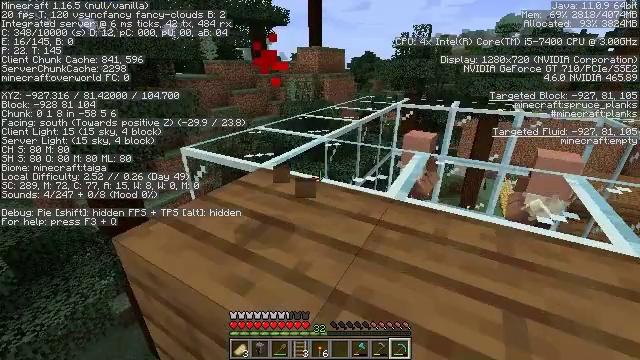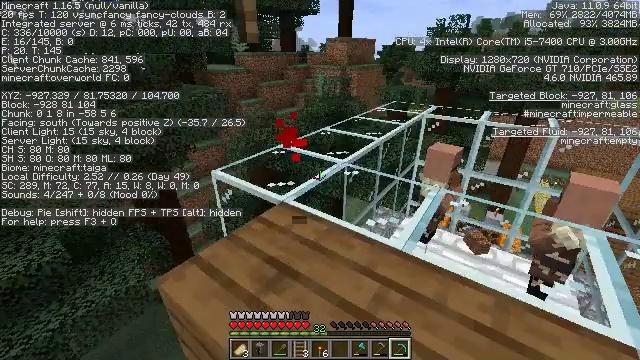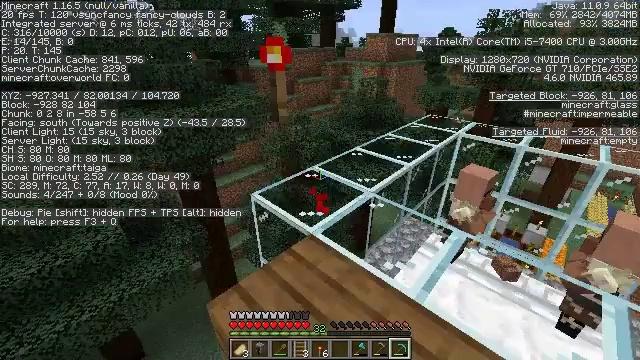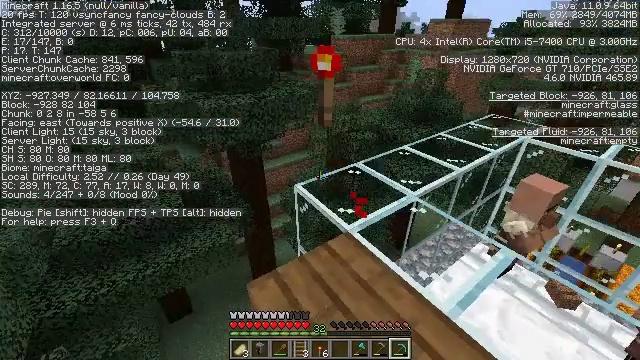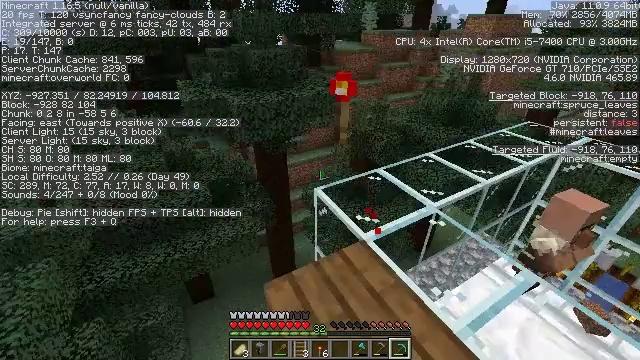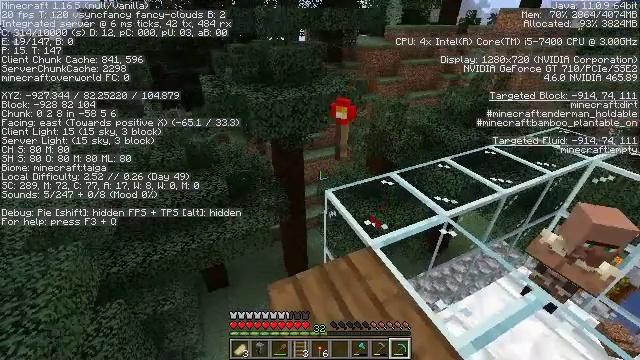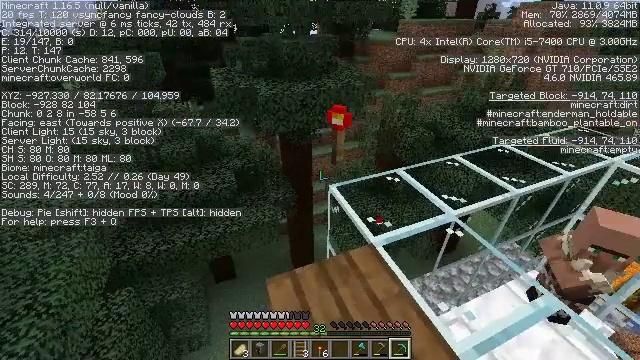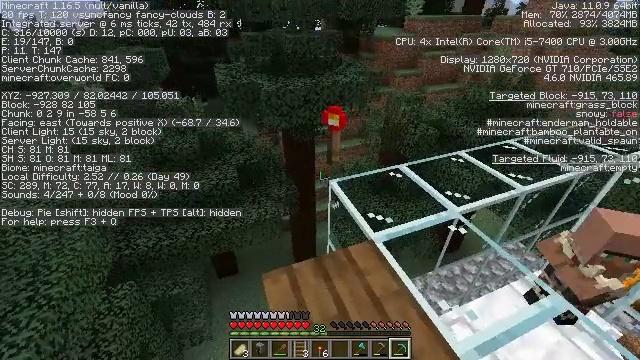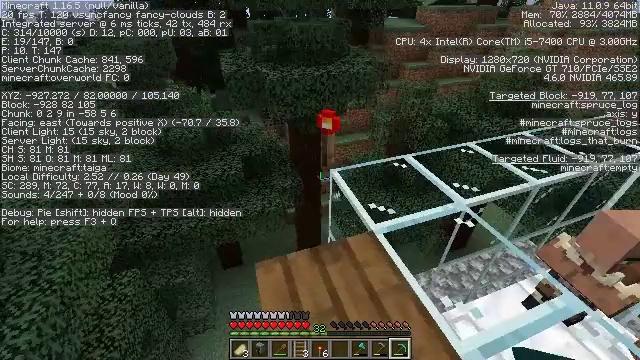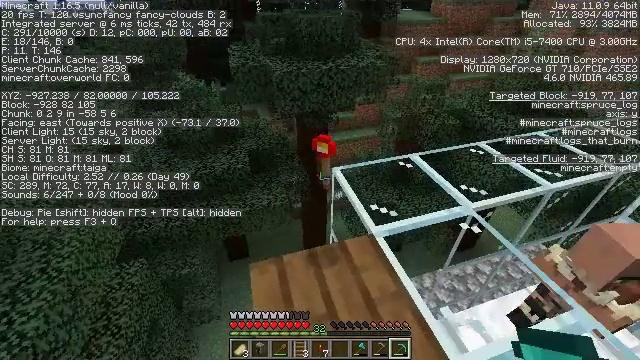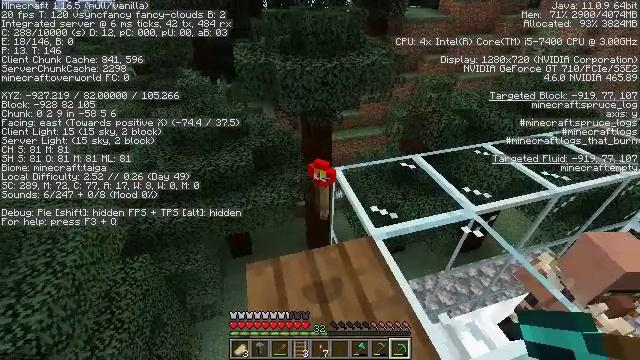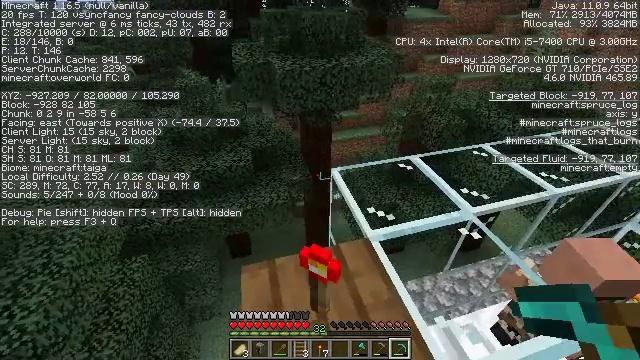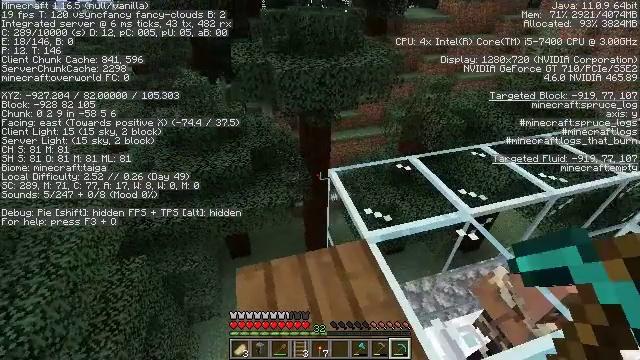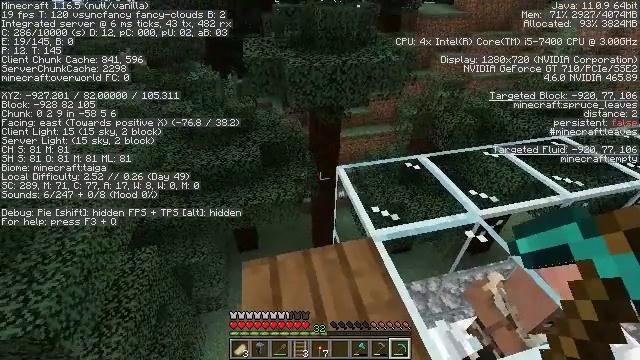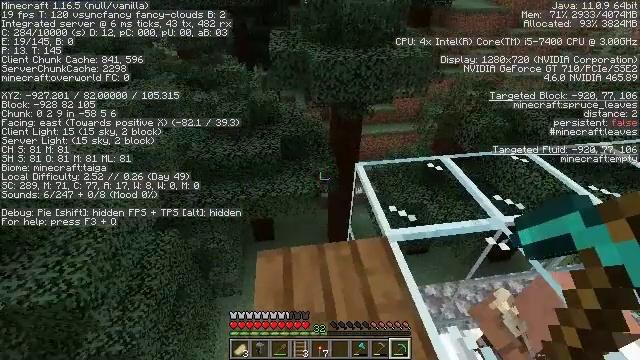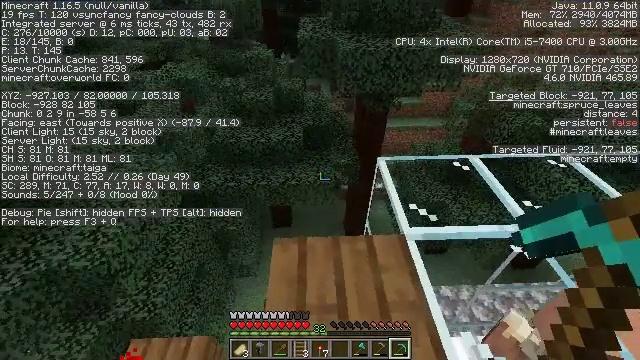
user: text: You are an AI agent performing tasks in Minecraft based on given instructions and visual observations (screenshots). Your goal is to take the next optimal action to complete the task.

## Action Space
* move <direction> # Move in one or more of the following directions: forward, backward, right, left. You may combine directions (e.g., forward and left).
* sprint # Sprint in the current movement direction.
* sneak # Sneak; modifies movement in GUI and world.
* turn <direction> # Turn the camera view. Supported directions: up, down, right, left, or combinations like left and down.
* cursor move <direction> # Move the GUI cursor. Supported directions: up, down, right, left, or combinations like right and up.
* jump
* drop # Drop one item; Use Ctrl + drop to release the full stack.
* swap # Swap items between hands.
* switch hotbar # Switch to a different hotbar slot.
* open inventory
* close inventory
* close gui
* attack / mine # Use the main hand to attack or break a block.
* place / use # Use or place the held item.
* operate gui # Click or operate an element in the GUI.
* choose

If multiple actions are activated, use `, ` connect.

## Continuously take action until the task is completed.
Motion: motion action
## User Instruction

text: Break the redstone torch.
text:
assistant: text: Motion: move forward and move right, turn left and down, jump
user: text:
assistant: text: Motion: move forward and move right, turn left and down, jump
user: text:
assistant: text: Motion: move forward and move right, turn left and down
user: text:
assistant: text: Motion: move forward and move right, turn left and down
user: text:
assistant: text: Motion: move forward and move right, turn left and down
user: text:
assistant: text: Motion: move forward and move right, turn left
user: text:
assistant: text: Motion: move forward and move right, turn left
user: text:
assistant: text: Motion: move forward, turn left and down
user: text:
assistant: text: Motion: turn left and down
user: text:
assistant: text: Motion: turn left
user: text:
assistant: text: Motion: no_op
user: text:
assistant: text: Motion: no_op
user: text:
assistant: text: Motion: turn left
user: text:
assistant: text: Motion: turn left and down
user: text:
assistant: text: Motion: move forward, turn left and down
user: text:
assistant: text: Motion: move forward, turn left and down
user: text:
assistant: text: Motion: move forward, turn left and down
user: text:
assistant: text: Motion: move forward, turn left and down
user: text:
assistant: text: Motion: turn left and down
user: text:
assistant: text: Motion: turn left and down
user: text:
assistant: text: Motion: turn left and down
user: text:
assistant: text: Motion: turn left
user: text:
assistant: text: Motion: turn left
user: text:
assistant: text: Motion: turn left and down
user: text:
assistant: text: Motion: turn left and down
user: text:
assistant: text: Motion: turn left
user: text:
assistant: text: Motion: move left, turn left
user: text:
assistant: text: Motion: move forward and move left
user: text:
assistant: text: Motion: move forward and move left
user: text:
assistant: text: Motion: move forward and move left